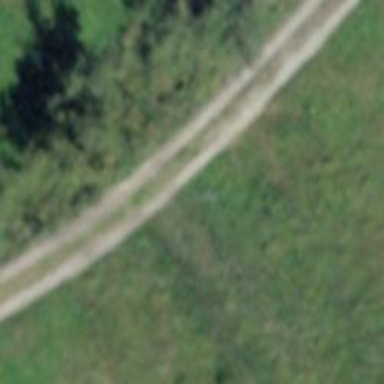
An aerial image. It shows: Gravel track with grade2 quality.